Question:
I need to implement kind of illustrated function ( ratio = somefunction(time)) in Objective-c. Language doesn't actually matters, because task seems purely algorithmic. Is there any common way to do things like this?
Next things should be easily adjustable in process of design:
1) Number of small intervals per period (now it 4, but it can be 3 or 20 for example).
2) f1 can be changed. It's simple function like f(x) = sin(x).
3) if we say
'''
f_resulting =
f1 for a time t1
f2 for a time t2
then again
f1 for a time t1
etc..
'''
ratio when f1 "works" vs f2 "works" (t1 to t2) should be adjustable.
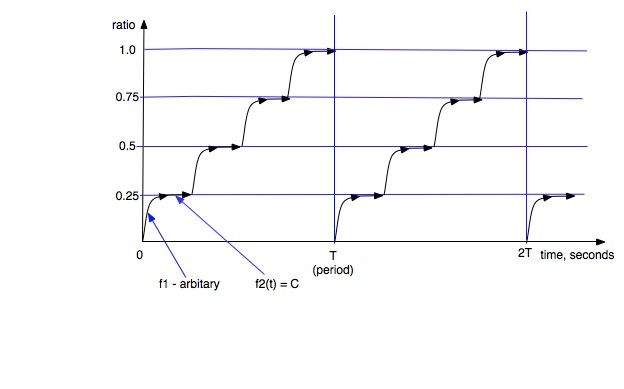
Answer: Standard C itself has no closures so if you use C function pointers you need to build your own closure - you just use a class instance to store the two function pointers and duration and an invoke method to call the composed periodic function.
However Apple has introduced blocks, which are just inline functions implemented with closures, so in Apple C you can easily compose functions. This is more interesting, but "best" you will have to decide...
An example which composes double -> double functions. First the header, Periodic.h:
'''
typedef double (^Monadic)(double);
Monadic makePeriodic(Monadic firstFunction, double firstPeriod,
Monadic secondFunction, double secondPeriod);
'''
And the implementation, Periodic.c:
'''
#include "Periodic.h"
Monadic makePeriodic(Monadic firstFunction, double firstPeriod,
Monadic secondFunction, double secondPeriod)
{
return Block_copy(^(double time)
{
return fmod(time, firstPeriod+secondPeriod) < firstPeriod
? firstFunction(time)
: secondFunction(time);
}
);
}
'''
Blocks are constructed on the stack and can reference local variables and parameters in the enclosing scope. As such you cannot simply return a block from a function as the scope it refers to disappears on return. The function 'Block_copy()' moves a block, and any blocks it refers to, onto the heap allowing them to outlive their creating scope. A heap block must be released with 'Block_release()' when no longer needed.
And a simple demo:
'''
Monadic queer = makePeriodic(^(double t) { return t * t; }, 5,
^(double t) { return sqrt(t); }, 3);
for(double ix = 0; ix <= 16; ix++)
printf("%f -> %f
", ix, queer(ix));
Block_release(queer); // clean up
'''
Now you can wrap all this up in a class if you wish so it fits Obj-C style. When you do this you can also send 'copy' and 'release' messages to the block, just as if it was an Obj-C object. In a garbage collected environment you still need the 'copy' to get thge block onto the heap, but the 'release' is not needed.
Periodic.h:
'''
typedef double (^Monadic)(double);
@interface ComposeOne : NSObject
{
}
+ (Monadic) makePeriodicWithFunction:(Monadic)firstFunction
forPeriod:(double)firstPeriod
andFunction:(Monadic)secondFunction
forPeriod:(double)secondPeriod;
@end
'''
Periodic.M:
'''
@implementation ComposeOne
+ (Monadic) makePeriodicWithFunction:(Monadic)firstFunction
forPeriod:(double)firstPeriod
andFunction:(Monadic)secondFunction
forPeriod:(double)secondPeriod
{
Monadic result = (^(double time)
{
return fmod(time, firstPeriod+secondPeriod) < firstPeriod
? firstFunction(time)
: secondFunction(time);
}
);
return [result copy];
}
@end
'''
And the simple demo (still using printf though for convenience):
'''
Monadic queer = [ComposeOne makePeriodicWithFunction:^(double t) { return t * t; }
forPeriod:5
andFunction:^(double t) { return sqrt(t); }
forPeriod:3];
for(double ix = 0; ix <= 16; ix++)
printf("%f -> %f
", ix, queer(ix));
[queer release];
'''